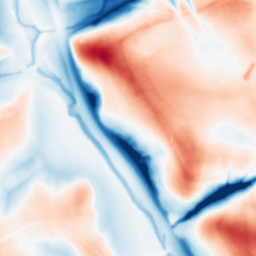
Category: multiscale
Decomposition family: dog
Decomposition parameters: sigma_low: 1
sigma_high: 20
Upsampling method: bicubic_16x
Upsampling parameters: scale: 16
Upsampling scale: 16